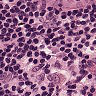
Metastatic tissue present: no